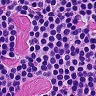
Metastatic tissue present: no